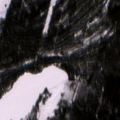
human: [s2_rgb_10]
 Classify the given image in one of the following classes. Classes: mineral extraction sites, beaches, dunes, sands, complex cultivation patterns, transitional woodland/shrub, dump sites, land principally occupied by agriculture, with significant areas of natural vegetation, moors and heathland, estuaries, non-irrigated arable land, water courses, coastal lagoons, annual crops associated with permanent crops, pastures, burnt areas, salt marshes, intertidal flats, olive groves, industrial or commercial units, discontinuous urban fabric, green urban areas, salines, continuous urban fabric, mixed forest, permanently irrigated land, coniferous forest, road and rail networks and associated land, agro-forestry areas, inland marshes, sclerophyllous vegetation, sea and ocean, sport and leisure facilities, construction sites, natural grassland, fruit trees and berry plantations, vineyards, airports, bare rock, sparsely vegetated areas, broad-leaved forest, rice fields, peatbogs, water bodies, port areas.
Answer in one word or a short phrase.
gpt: non-irrigated arable land, coniferous forest, mixed forest, water bodies